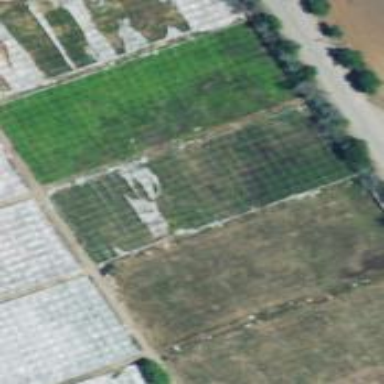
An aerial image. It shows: Greenhouse.